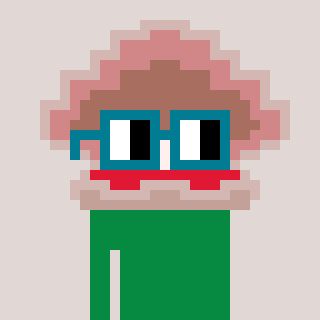
a pixel art character with square dark green glasses, a oyster-shaped head and a green-colored body on a warm background